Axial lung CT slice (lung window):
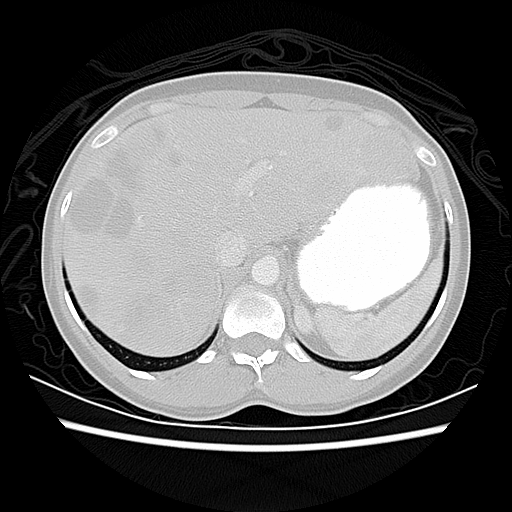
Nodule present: no